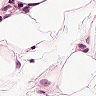
Metastatic tissue present: no